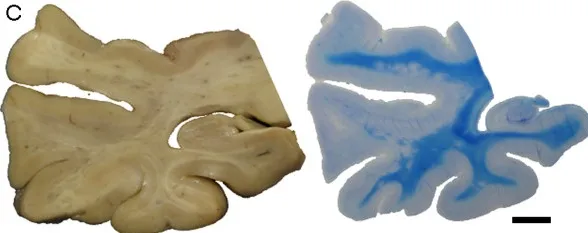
Case 2. MRI and macroscopy. (C) Coronally sectioned temporal lobe block from autopsy reveals numerous coalescing grey nodules along the junction of cortex and grey matter and in the subjacent white matter, which appear as hypomyelinated nodules by Luxol fast blue - Nissl (bar = 1 cm).
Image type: radiology (mri)